Question: I am having an image upload script, which works fine so far. It runs with jQuery fileupload. The PHP script generates a new name for the uploaded image and gives it out through 'exit($imgname);'. Strangely I always get a response with many whitespaces like you can see in the picture.
***
My whole website uses jQuery and I thought about using $.trim() to just trim the result to plain text, but I don't know if this is a great idea since I don't think that this works for any common browser.
Additional:
The most strange thing about this is, that it worked in the past just fine without any whitespaces. Today I uploaded something and suddenly it does something like this...
PHP:
'''
$upload = $image->upload();
$imgname = $image->getName();
$imgmime = $image->getMime();
$fullimgname = $imgname . "." . $imgmime;
if($upload){
// POST TO DATABASE ETC.
exit($fullimgname);
}
'''
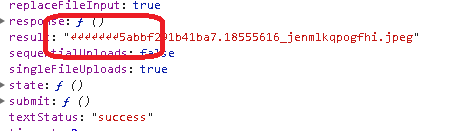
Answer: The white paces may come from somewhere else in the PHP file...
Look for spaces that would be outside the '<?php' and '?>' brackets.
Like this, for example:
'''
// <-- 4 tabs on this line
<?php
$upload = $image->upload();
$imgname = $image->getName();
$imgmime = $image->getMime();
$fullimgname = $imgname . "." . $imgmime;
if($upload){
// POST TO DATABASE ETC.
exit($fullimgname);
}
'''